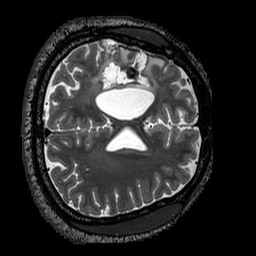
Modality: T2w
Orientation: axial
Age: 42
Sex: male
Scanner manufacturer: siemens
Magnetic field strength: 3 T
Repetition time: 3.2 s
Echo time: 0.567 s